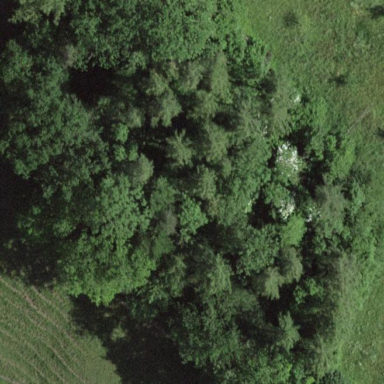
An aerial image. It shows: Forest area.